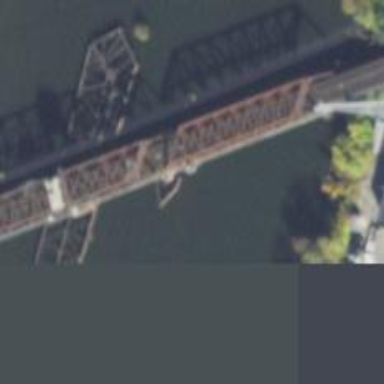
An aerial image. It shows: Swing bridge for railway crossing.